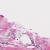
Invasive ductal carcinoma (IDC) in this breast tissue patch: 0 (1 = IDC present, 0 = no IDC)